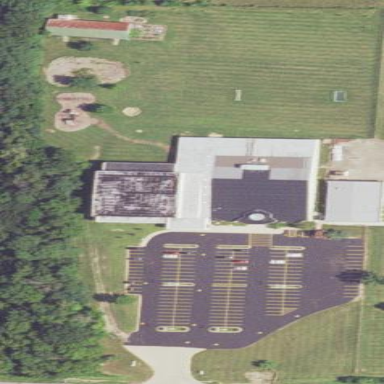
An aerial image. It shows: School.